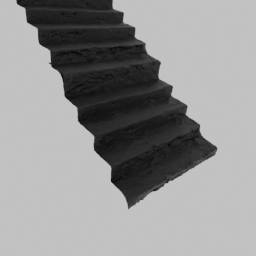
Label: architecture